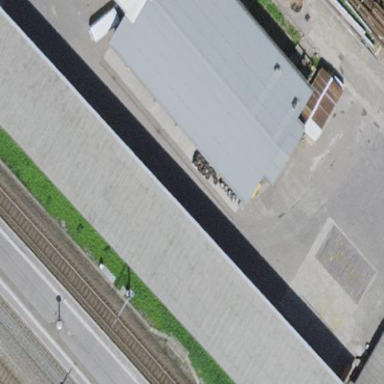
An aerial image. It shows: Industrial building.